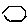
Label: hexagon